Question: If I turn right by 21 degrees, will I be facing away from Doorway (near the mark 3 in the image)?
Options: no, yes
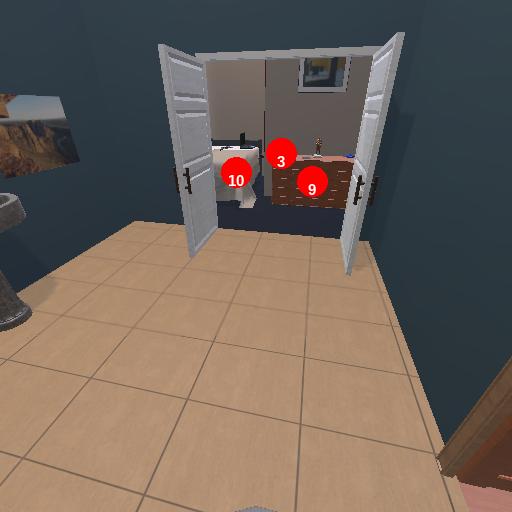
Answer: no